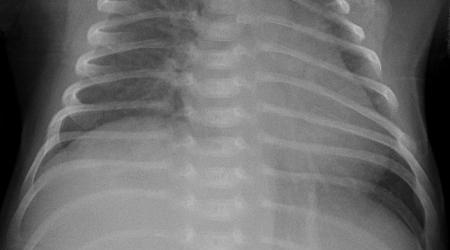
Diagnosis: PNEUMONIA